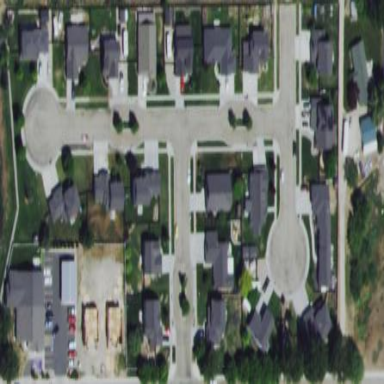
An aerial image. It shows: Residential neighbourhood.